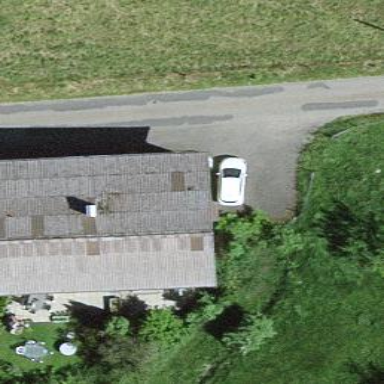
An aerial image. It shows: Barn.